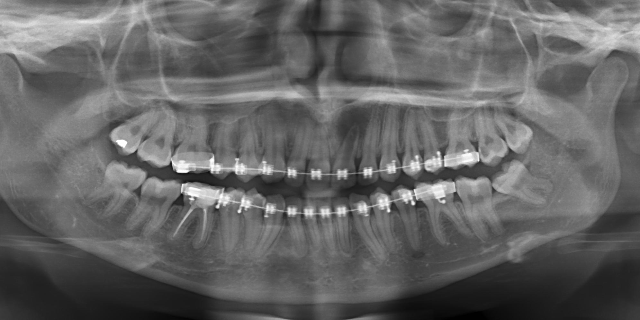
adult